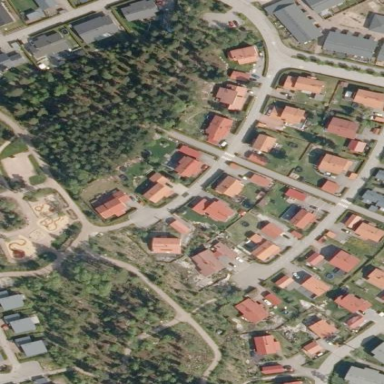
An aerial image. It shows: Residential area.